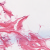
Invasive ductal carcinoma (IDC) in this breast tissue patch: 0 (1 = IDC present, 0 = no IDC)